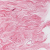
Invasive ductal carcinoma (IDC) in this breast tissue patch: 0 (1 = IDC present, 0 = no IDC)